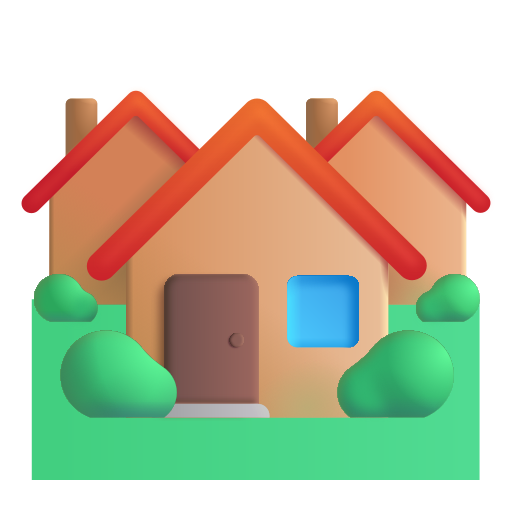
houses color